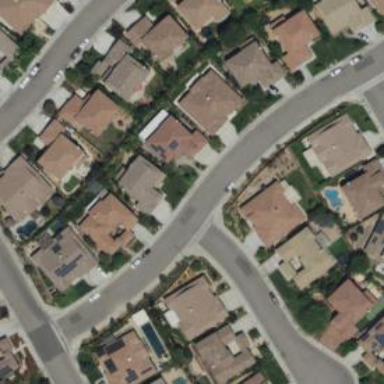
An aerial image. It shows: Neighborhood.